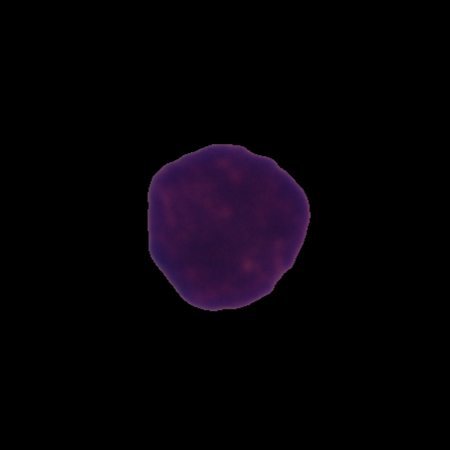
Label: healthy